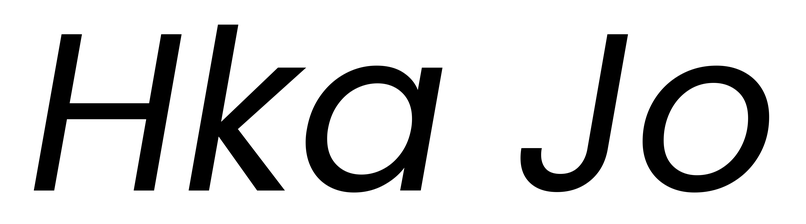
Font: Poppins-Italic